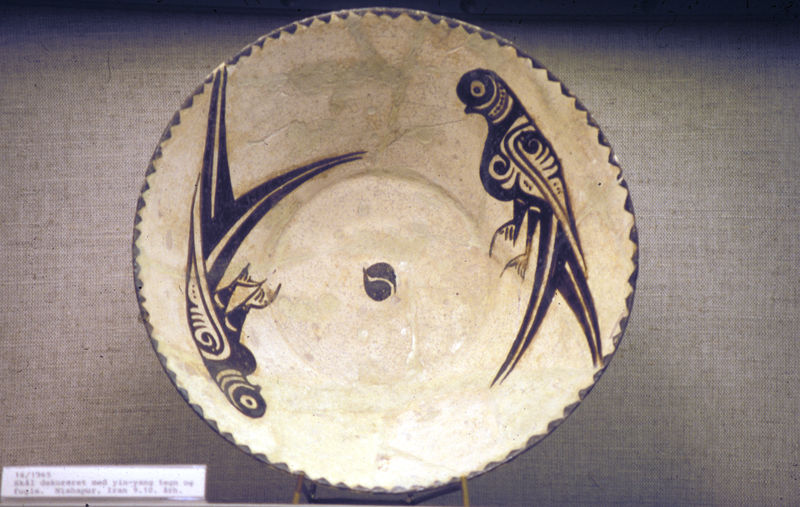
Titel: Teller aus Nishapur, Iran
Künstler: unbekannt
Standort: Kopenhagen
Institution: David Collection
Schlagwörter: blau, flügel, schatten, vogel, weiß, dreieck, grau, mitte, schwarz, tier, tiere, ball, beige, malerei, muster, ornament, alt, augen, federn, schale, schüssel, teller, vögel, boden, auge, kreis, rund, keramik, ton, schwanz, japan, schrift, papier, schnabel, zwei, abstrakt, afrika, creme, risse, formen, rand, ornamente, verzierung, plastik, silouette, bemalt, abstrahiert, foto, fotografie, punkte, paradies, tusche, gefäß, antike, zettel, porzellan, schwalben, schlicht, asien, druck, text, punkt, krallen, vitrine, ausstellung, ornamental, china, zacken, zickzack, schnörkel, arabisch, antik, griechisch, schwänze, museum, steingut, ara, papagei, bemalung, tellerrand, ornamentik, korinthisch, gegenüber, glasur, töpferei, majolika, beschreibung, fayence, steinzeug, jing, paradis, indianer, schwalbe, iran, persisch, aufgestellt, papageien, ying, vorderasien, randmuster, sittiche, voederasien, yang, yin jang, ying yang, jang, aras, onrament, kaffeebohne, zwei vögel, gezackter rand, silouettenstil, yin, bvögle